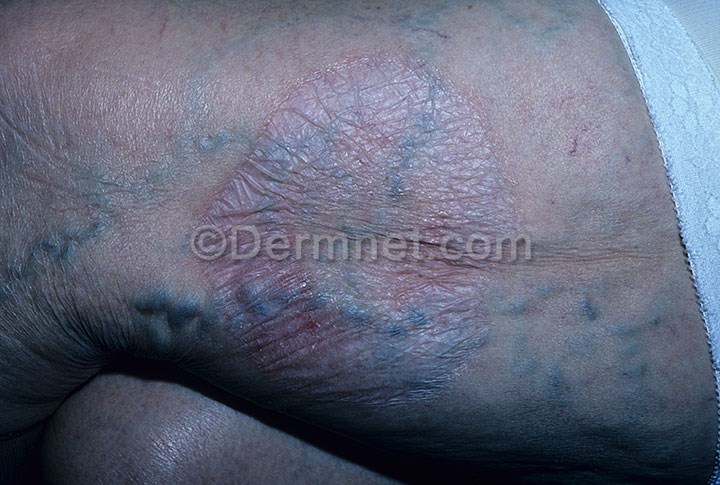
Disease: Psoriasis pictures Lichen Planus and related diseases